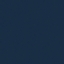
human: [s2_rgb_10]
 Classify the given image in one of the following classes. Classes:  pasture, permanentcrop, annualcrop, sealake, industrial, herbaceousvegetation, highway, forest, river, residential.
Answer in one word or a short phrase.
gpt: SeaLake